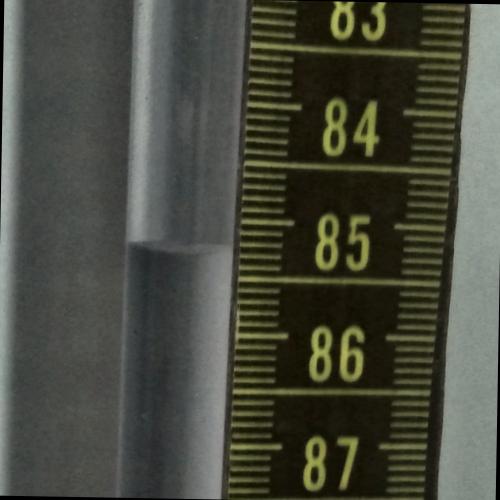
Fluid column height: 85.2 cm